Interaction volume radius: 5 \u00c5
Interaction volume height: 10 \u00c5
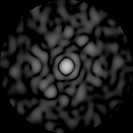
Disorder parameter: 0.8404